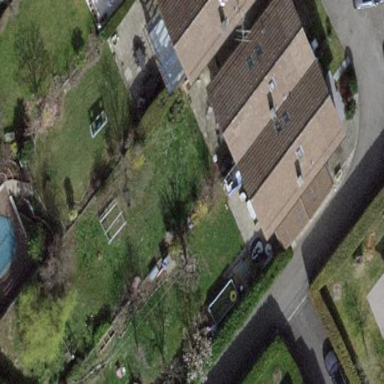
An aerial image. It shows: Garden surrounded by fence.